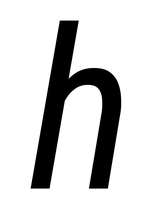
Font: Roboto-Italic_Condensed_Italic